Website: apple
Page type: payment
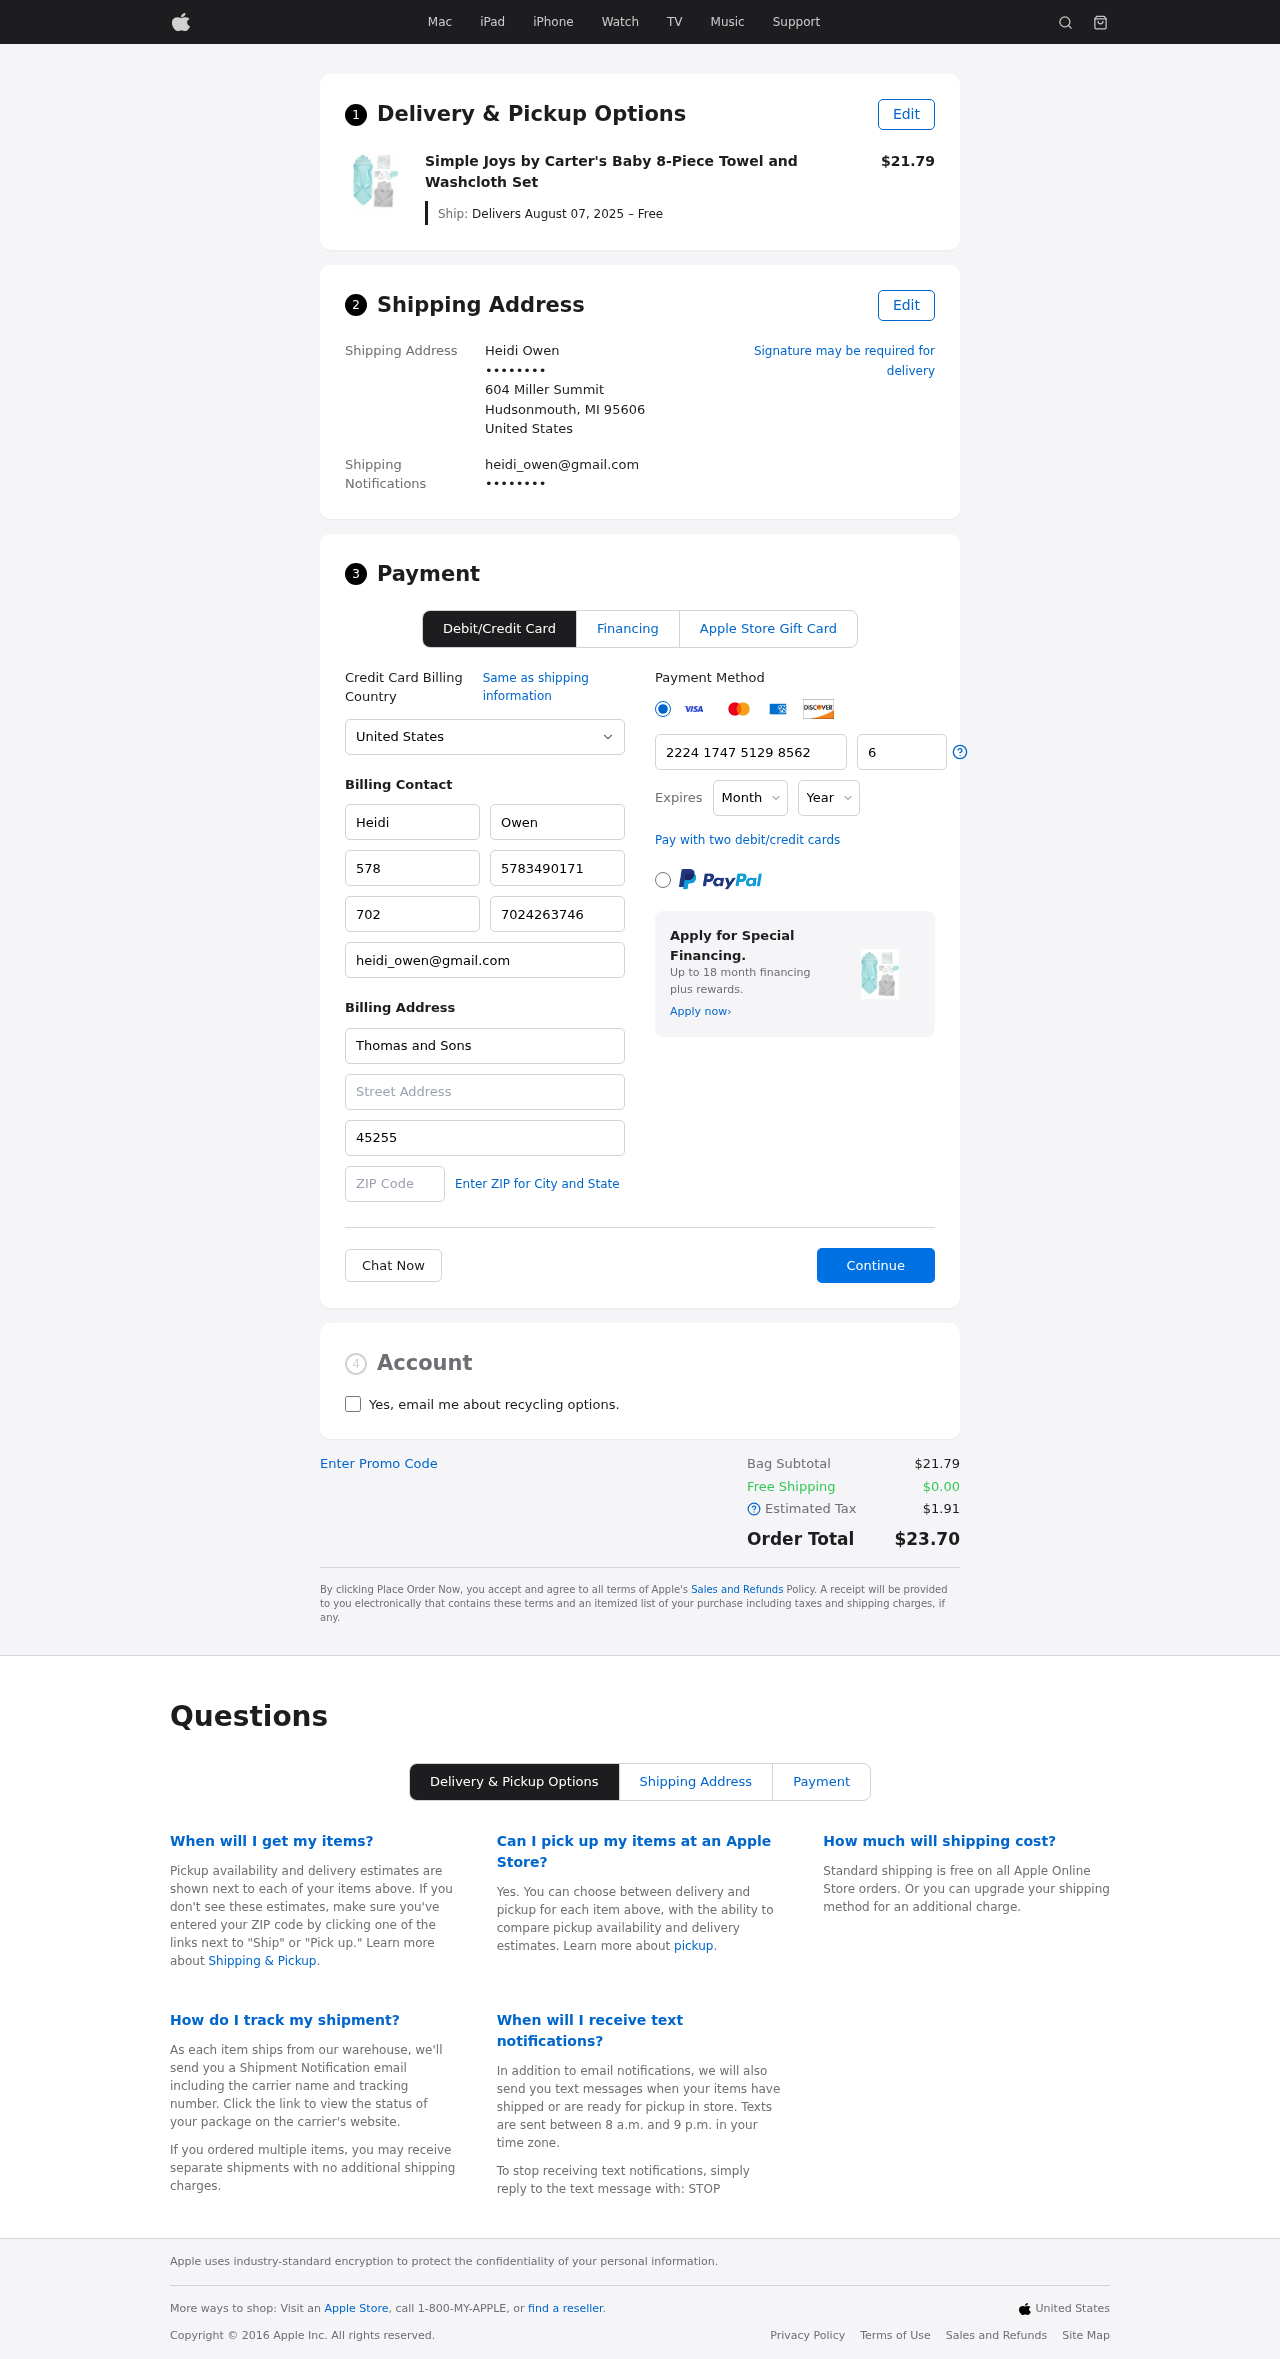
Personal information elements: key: PII_CARD_CVV
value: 626
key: PII_CARD_EXPIRY_MONTH
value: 10
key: PII_CARD_EXPIRY_YEAR
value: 27
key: PII_CARD_NUMBER
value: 2224 1747 5129 8562
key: PII_CITY_STATE_ZIP
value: Hudsonmouth, MI 95606
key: PII_COMPANY
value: Thomas and Sons
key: PII_COUNTRY
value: United States
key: PII_EMAIL
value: heidi_owen@gmail.com
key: PII_EMAIL2
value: heidi_owen@gmail.com
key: PII_FIRSTNAME
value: Heidi
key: PII_FULLNAME
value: Heidi Owen
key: PII_LASTNAME
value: Owen
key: PII_PHONE3
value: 5783490171
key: PII_PHONE_ALT
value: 7024263746
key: PII_PHONE_ALT_AREA
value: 702
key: PII_PHONE_AREA
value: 578
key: PII_SECURITY_CODE
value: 45255
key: PII_STREET
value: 604 Miller Summit
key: PII_PHONE
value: ••••••••
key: PII_PHONE2
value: ••••••••
Product elements: key: PRODUCT1_NAME
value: Simple Joys by Carter's Baby 8-Piece Towel and Washcloth Set
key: PRODUCT1_PRICE
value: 21.79
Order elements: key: ORDER_DELIVERY_DATE
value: Delivers August 07, 2025 – Free
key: ORDER_SUBTOTAL
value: $21.79
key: ORDER_SHIPPING_COST
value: $0.00
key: ORDER_TAX
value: $1.91
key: ORDER_TOTAL
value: $23.70